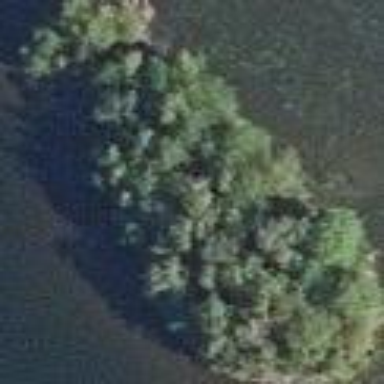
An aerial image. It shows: Islet.